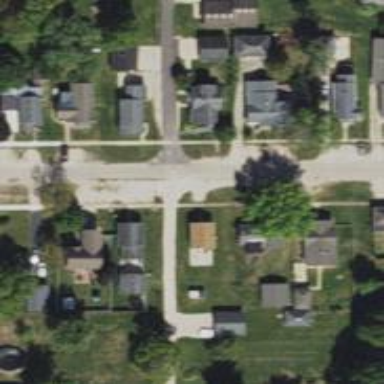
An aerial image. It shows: Alley classified as service road.